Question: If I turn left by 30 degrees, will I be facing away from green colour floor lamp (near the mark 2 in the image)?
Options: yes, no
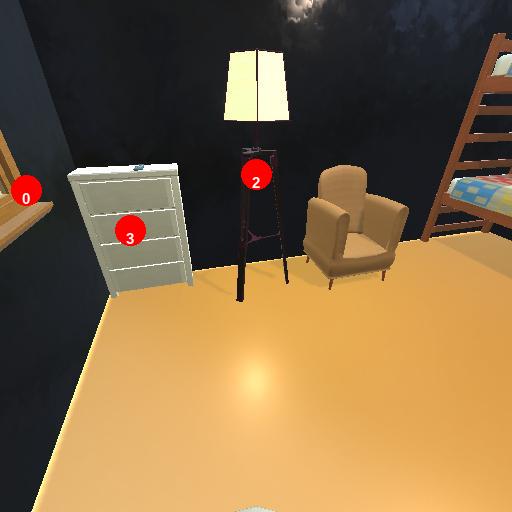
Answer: yes